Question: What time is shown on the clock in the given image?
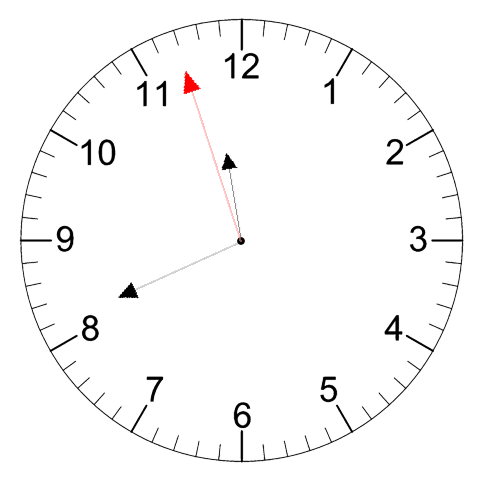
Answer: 11:40:57